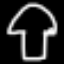
Label: mushroom